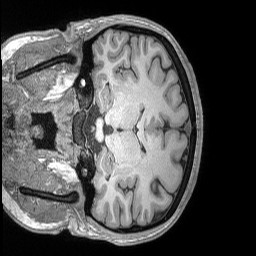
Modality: T1w
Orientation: coronal
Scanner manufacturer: siemens
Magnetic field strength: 3 T
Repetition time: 2.53 s
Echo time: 0.00169 s